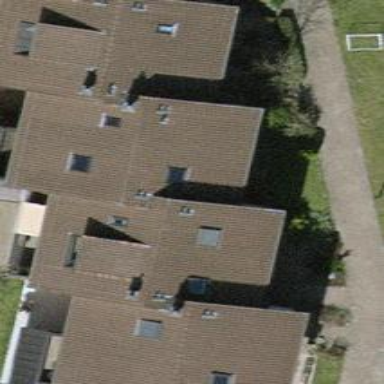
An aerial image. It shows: Terrace-style building with gabled roof.